Field crop: maize
Growth stage: 2
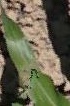
Species: maize